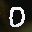
Label: 0